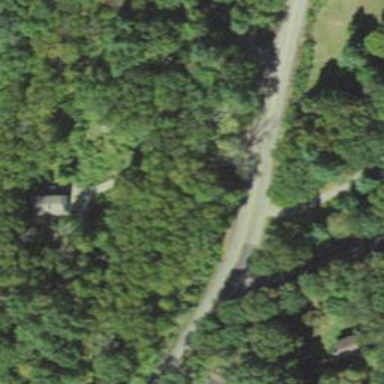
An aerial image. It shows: Residential driveway serving as service road.